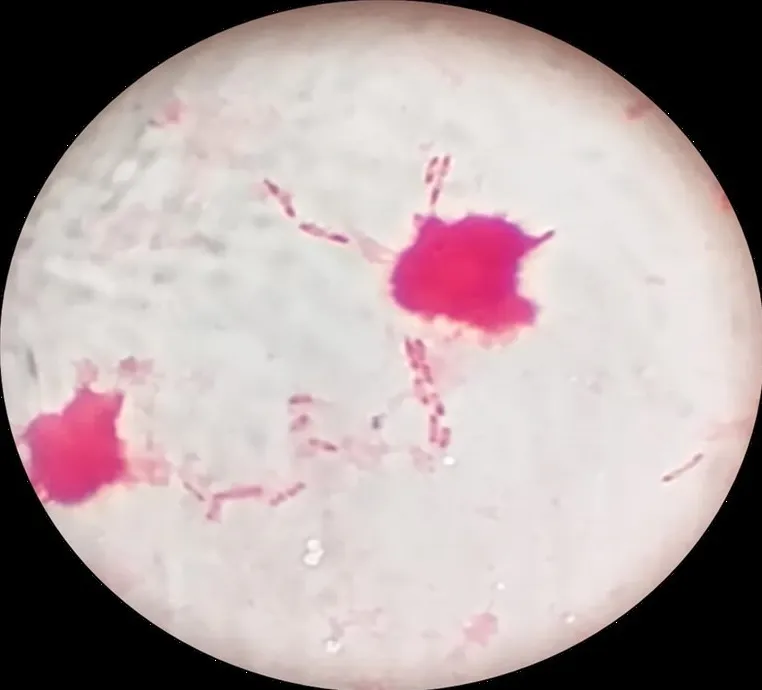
Gram stain of blood showing characteristic bipolar stained Gram-negative bacilli (safety-pin appearance).
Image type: pathology (gram)